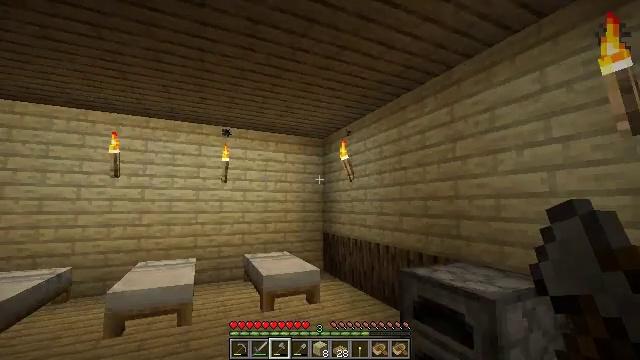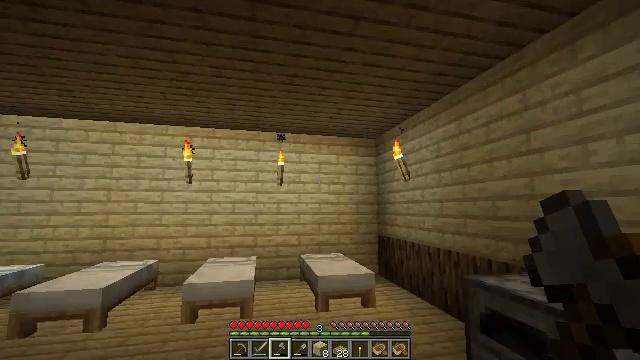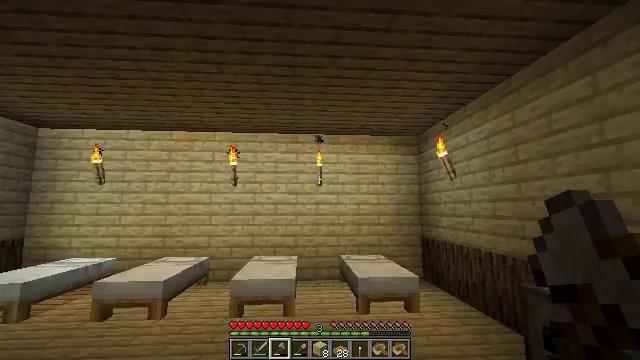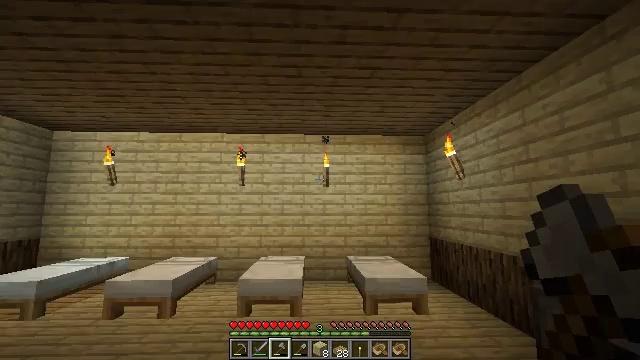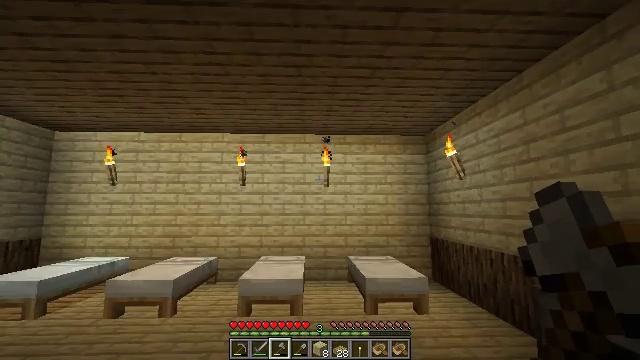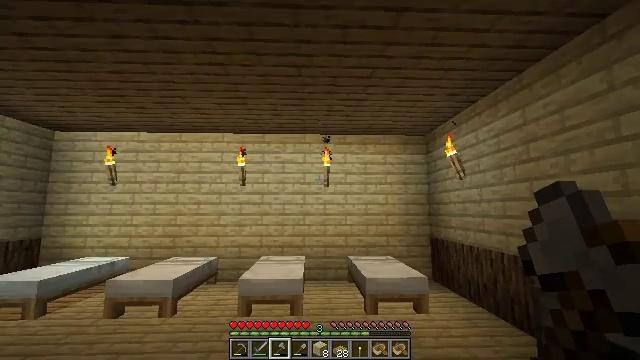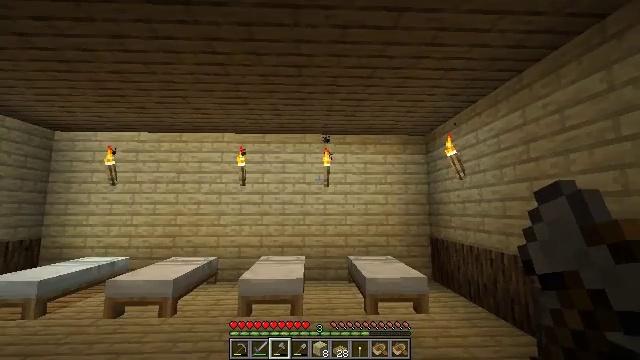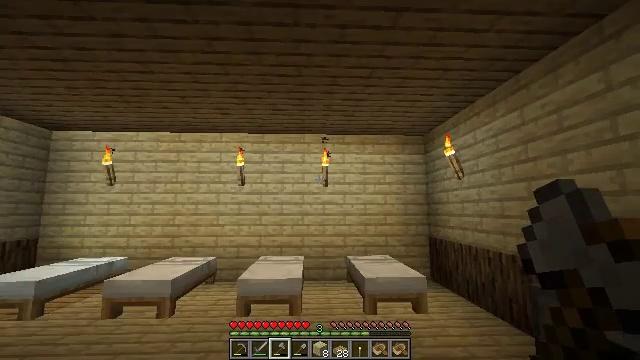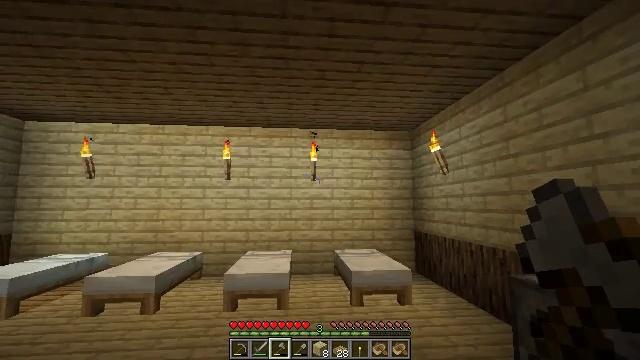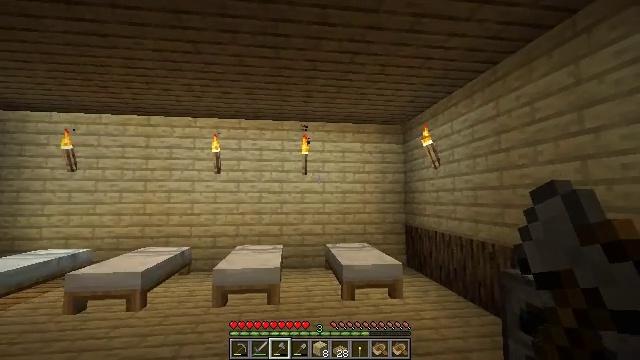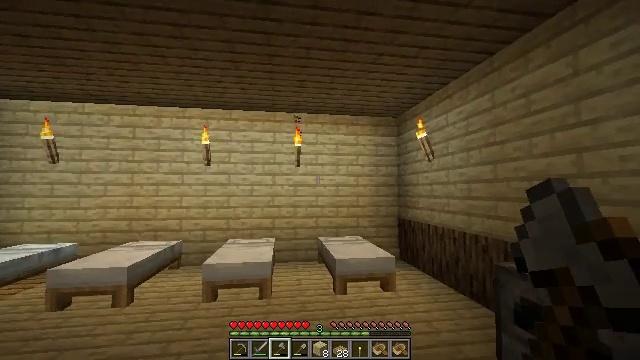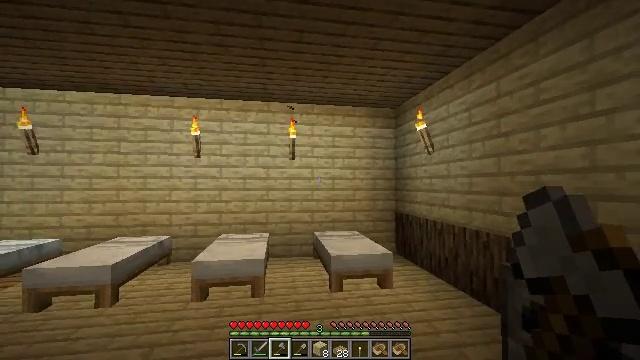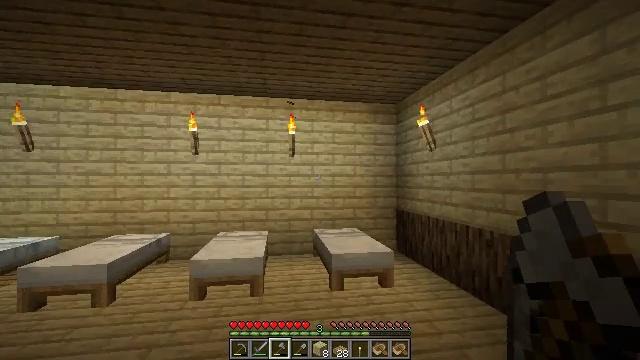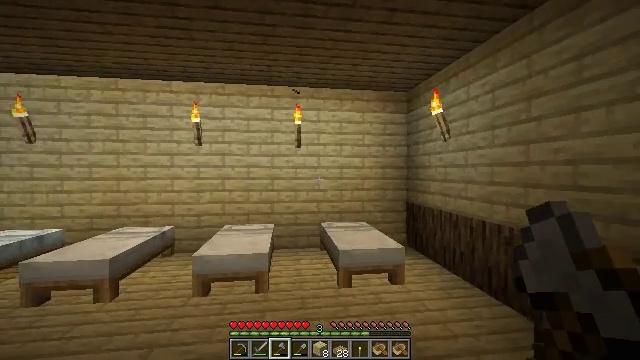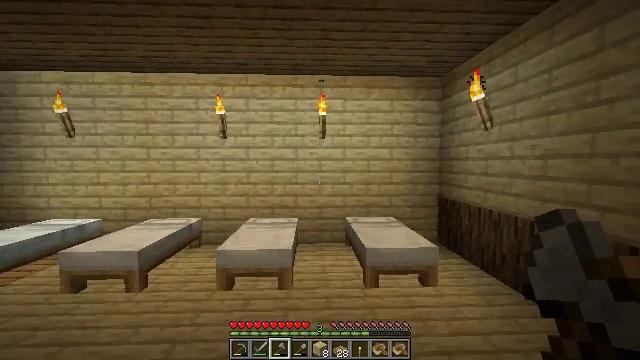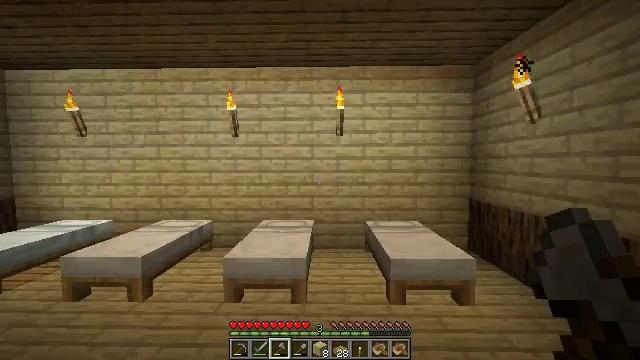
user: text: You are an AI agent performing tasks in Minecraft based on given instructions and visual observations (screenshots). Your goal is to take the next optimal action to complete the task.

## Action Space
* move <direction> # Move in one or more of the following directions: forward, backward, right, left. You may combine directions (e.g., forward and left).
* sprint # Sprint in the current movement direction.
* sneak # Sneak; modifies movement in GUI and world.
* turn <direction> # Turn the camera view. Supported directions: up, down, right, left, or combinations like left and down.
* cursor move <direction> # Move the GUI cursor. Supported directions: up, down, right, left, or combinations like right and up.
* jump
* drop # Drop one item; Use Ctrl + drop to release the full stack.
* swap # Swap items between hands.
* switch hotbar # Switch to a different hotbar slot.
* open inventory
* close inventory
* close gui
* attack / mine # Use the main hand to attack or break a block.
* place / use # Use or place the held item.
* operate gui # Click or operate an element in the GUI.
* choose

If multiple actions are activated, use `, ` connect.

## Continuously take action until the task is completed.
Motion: motion action
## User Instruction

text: Gather some birch planks.
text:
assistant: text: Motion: turn left
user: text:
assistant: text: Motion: turn left
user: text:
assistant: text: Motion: turn left
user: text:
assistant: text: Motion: no_op
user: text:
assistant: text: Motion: no_op
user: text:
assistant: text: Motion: no_op
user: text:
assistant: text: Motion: no_op
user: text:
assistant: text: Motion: turn right and down
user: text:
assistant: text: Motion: move forward, turn right and down
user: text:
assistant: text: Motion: move forward, turn right and down
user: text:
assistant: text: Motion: move forward, turn down
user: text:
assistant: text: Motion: move forward
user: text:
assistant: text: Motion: move forward, turn left and down
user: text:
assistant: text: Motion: move forward, turn left and down
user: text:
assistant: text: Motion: move forward, turn left
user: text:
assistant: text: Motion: move forward, turn left
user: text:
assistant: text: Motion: move forward, turn left
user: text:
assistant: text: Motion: move forward
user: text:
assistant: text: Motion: move forward
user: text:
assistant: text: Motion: turn right and up
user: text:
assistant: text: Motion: turn right and down
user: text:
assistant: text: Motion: turn right
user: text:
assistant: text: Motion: turn right
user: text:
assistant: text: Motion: turn right
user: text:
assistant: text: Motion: turn right
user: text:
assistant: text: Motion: turn right
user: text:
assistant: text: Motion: turn right
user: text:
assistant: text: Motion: turn right
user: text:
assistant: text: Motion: turn right
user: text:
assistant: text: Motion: turn right